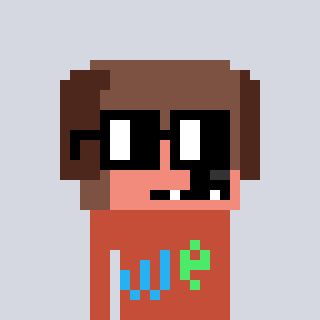
a pixel art character with square black glasses, a dog-shaped head and a rust-colored body on a cool background